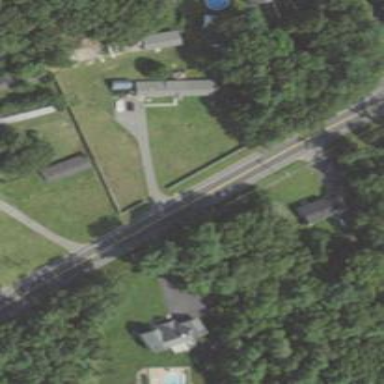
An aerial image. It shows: Cemetery with historic significance.